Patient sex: F
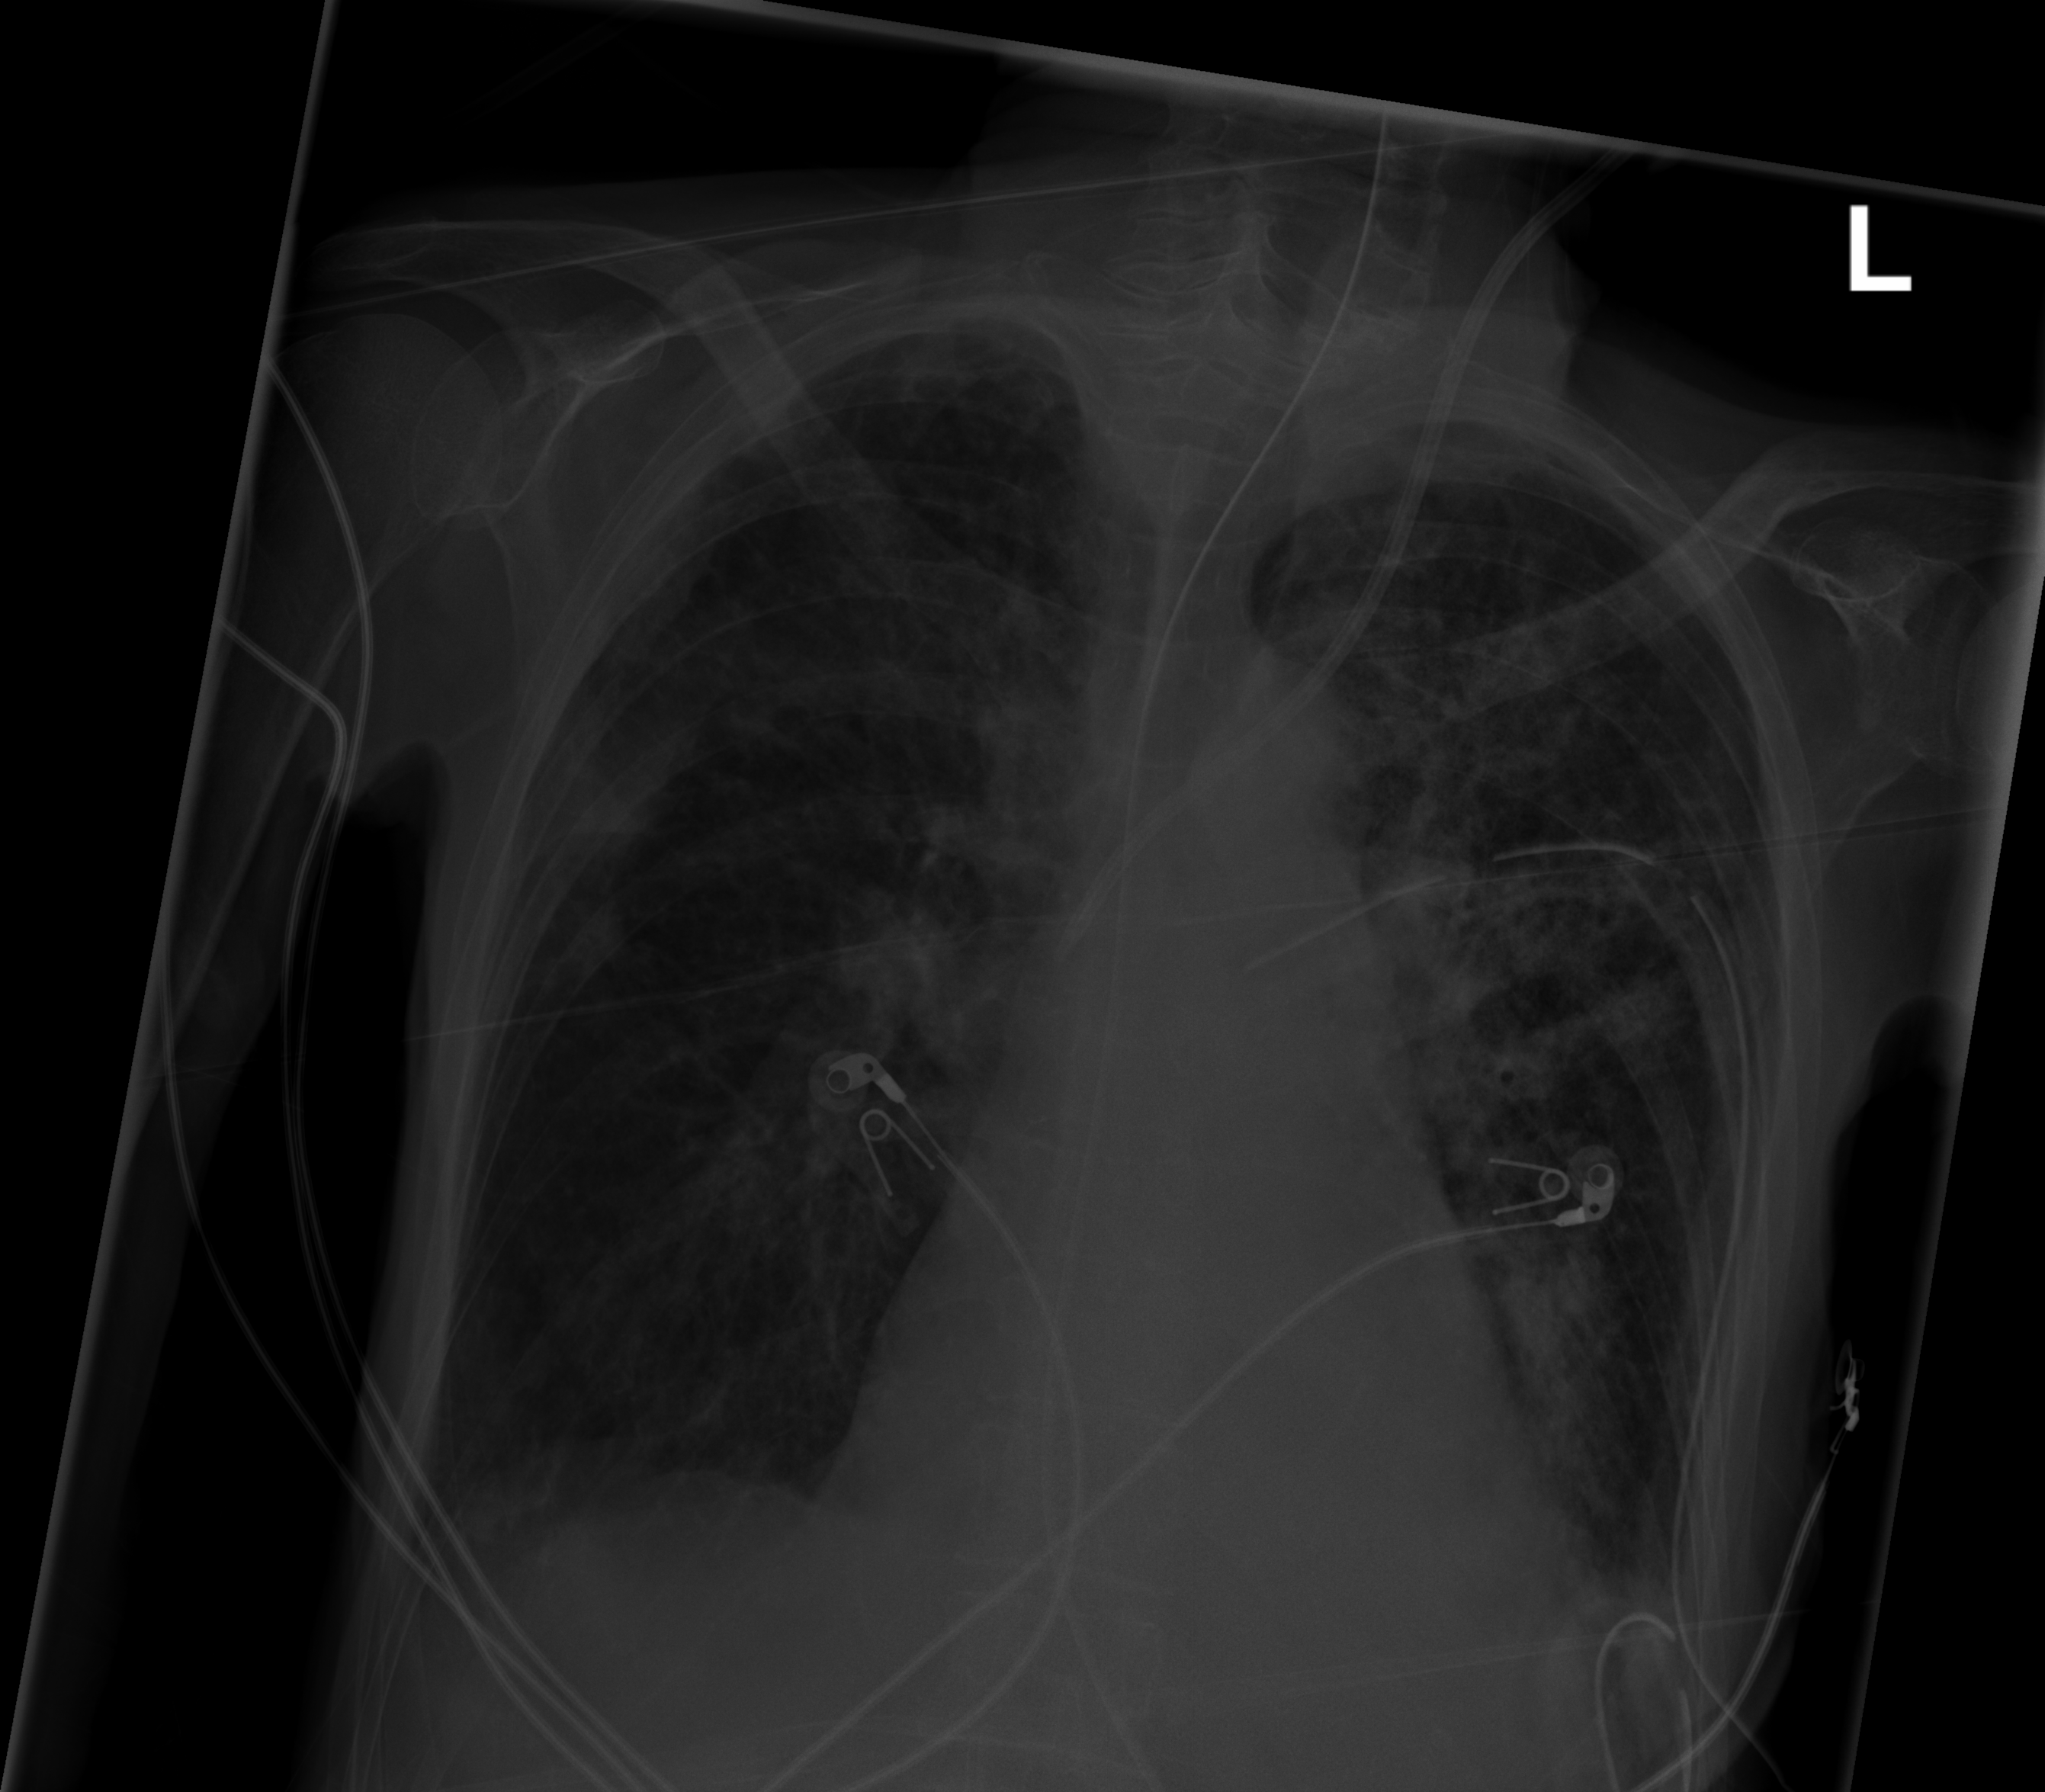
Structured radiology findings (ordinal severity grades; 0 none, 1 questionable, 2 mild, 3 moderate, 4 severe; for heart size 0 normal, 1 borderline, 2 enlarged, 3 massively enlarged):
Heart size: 2
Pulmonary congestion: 1
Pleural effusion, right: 0
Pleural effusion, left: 0
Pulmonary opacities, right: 3
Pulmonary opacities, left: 3
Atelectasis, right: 2
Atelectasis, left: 1